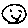
Label: smiley face